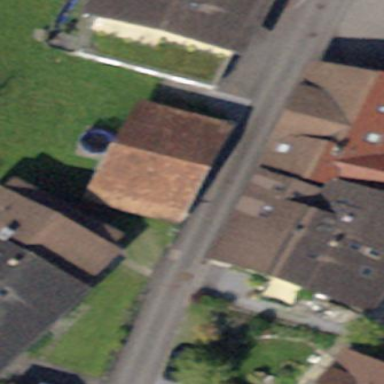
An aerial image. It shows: Garage building.